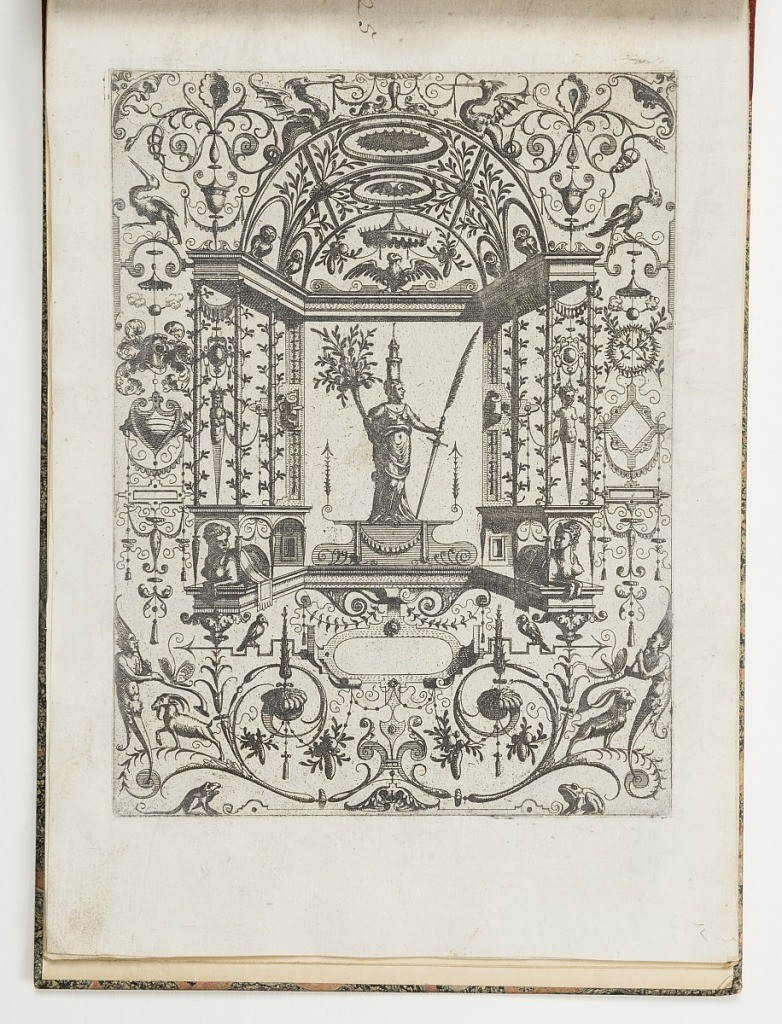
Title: Plate 25, from Grotteßco: in diverßche manieren
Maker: Hans Vredeman de Vries, Dutch, 1527 - ca. 1606
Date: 1564
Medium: Etching on laid paper
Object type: Print
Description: Grotesque panel. In center, a man with a tower rising from his head holds a horn of plenty in one hand and feater-topped sword in the other.